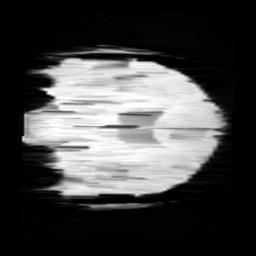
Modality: minIP
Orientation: coronal
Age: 13
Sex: female
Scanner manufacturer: siemens
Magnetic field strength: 3 T
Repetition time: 0.027 s
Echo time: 0.02 s